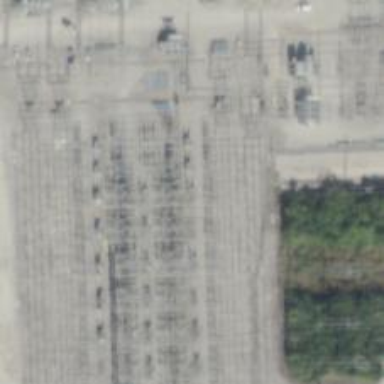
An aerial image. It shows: Switch used for power control.